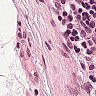
Metastatic tissue present: no